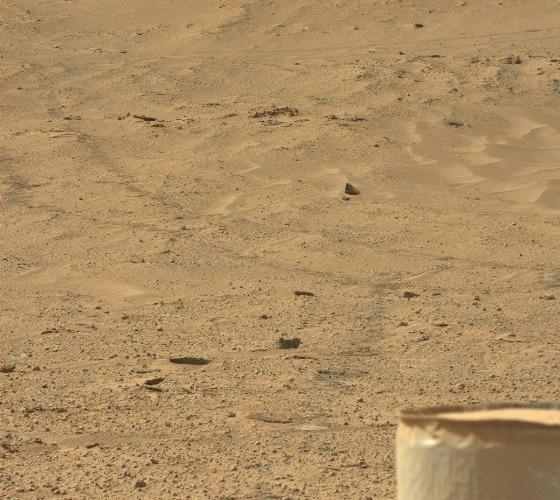
Terrain classes present: Background, Gravel / Sand / Soil, Track